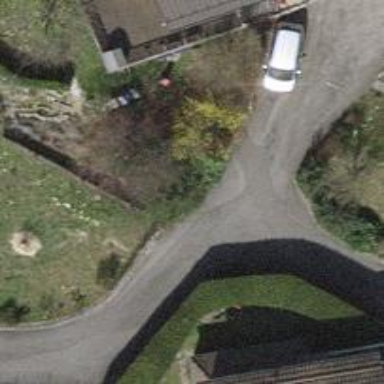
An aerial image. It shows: Alley classified as service road.